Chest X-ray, PA view. Patient: 57 years old, sex F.
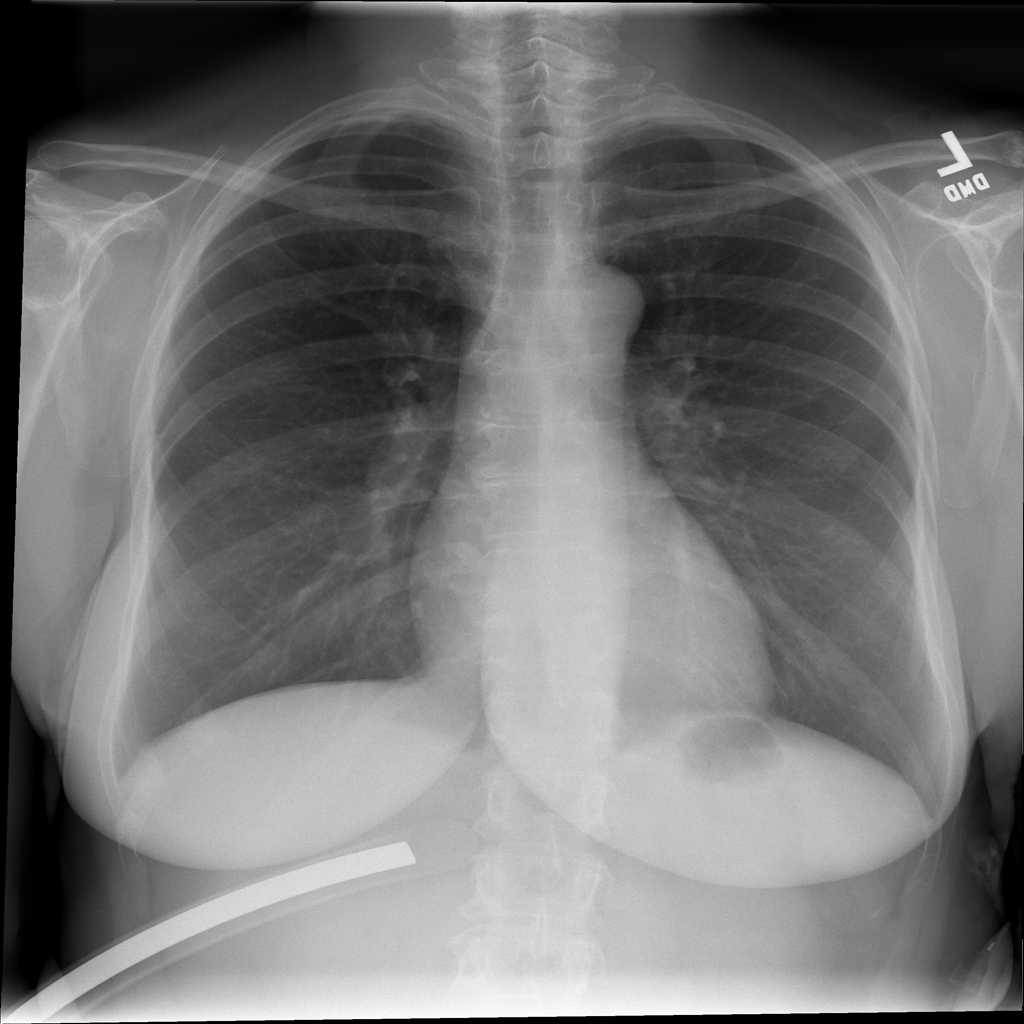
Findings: No Finding